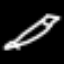
Label: pencil